Question: How can I tell how many rows or objects are in my table using MySQL Workbench ?
I think I have 9000 items, but since I can only select 1000 as my limit in Workbench. Now I am not sure whether or not my data is there.

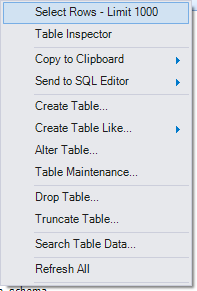
Answer: '''
SELECT COUNT(*) FROM tablename;
'''

I should note that not every table engine can provide exact results without a 'WHERE' part. InnoDB in particular. But it should be enough to just do something like:
'''
SELECT COUNT(*) FROM tablename WHERE some_column IS NOT NULL;
'''
On a 'NOT NULL' defined column, for example.